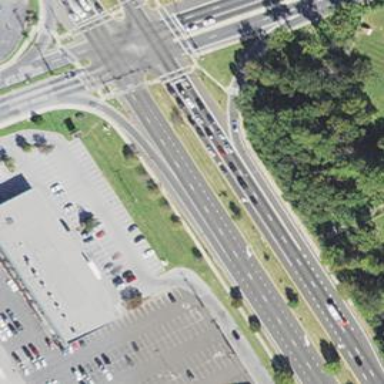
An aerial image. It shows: This image shows trunk highway that functions as expressway.